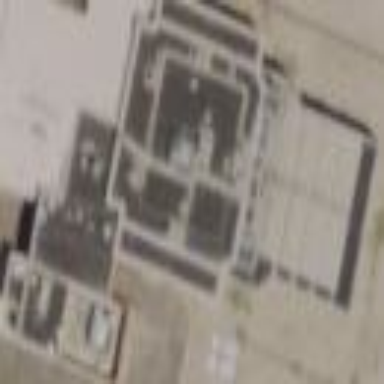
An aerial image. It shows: Police building located in commercial zone.